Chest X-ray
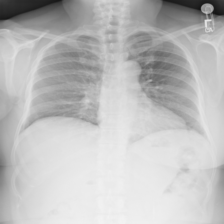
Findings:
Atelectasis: negative
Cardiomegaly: negative
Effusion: negative
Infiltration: negative
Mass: negative
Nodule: negative
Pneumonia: negative
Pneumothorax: negative
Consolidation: negative
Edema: negative
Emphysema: negative
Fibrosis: negative
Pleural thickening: negative
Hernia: negative